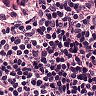
Metastatic tissue present: no